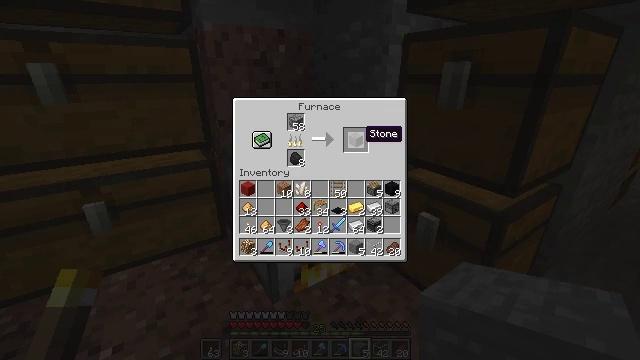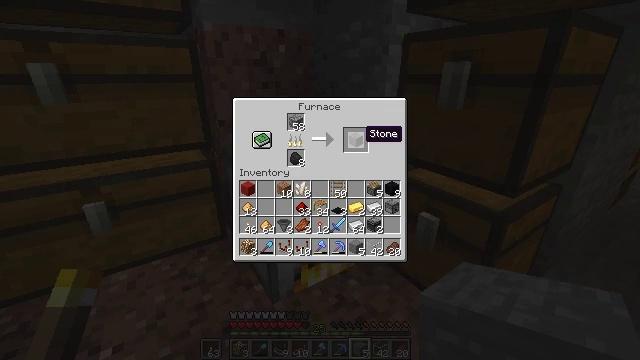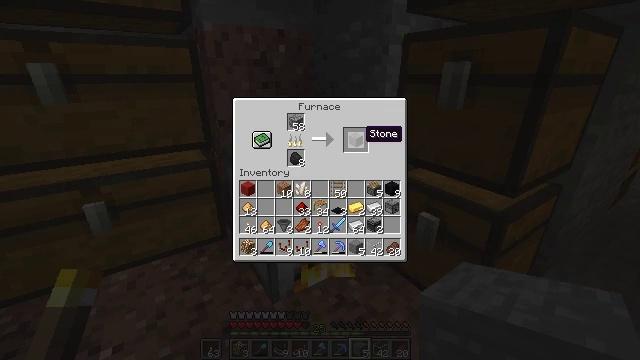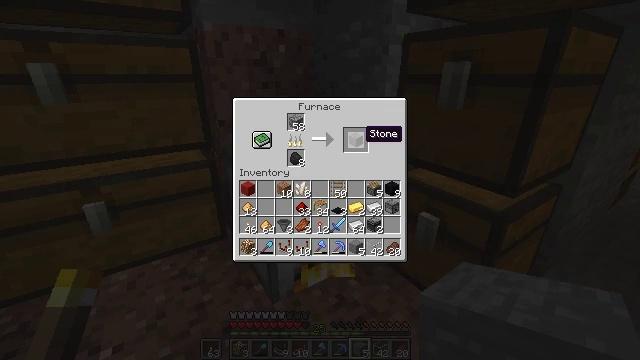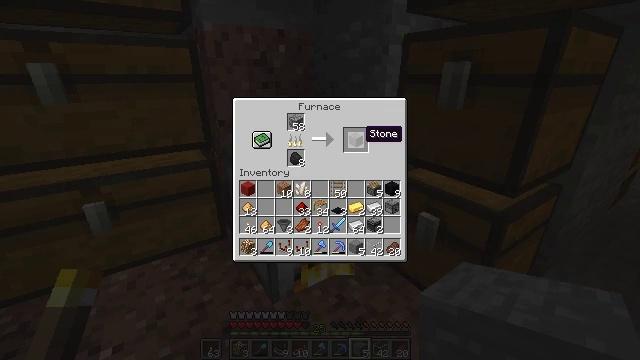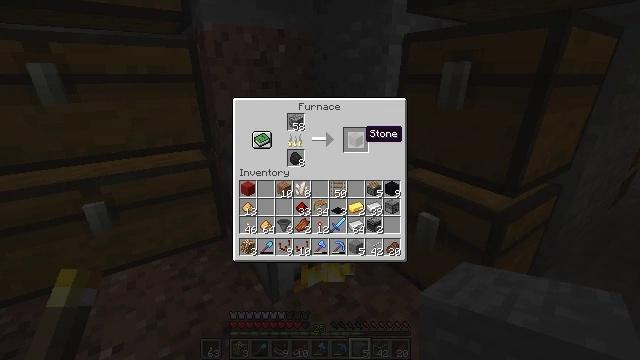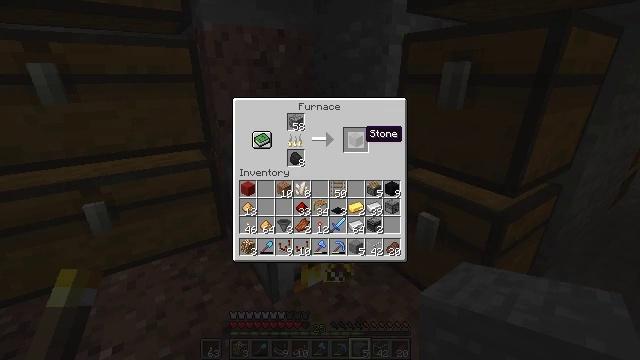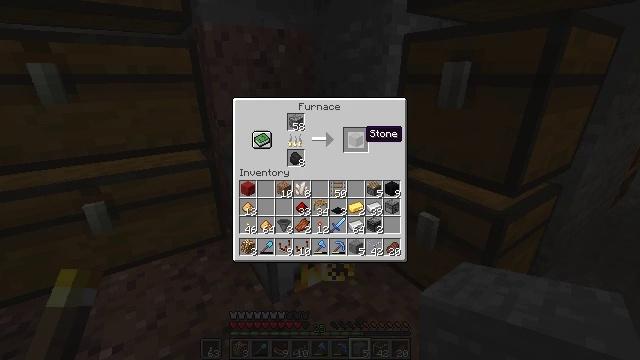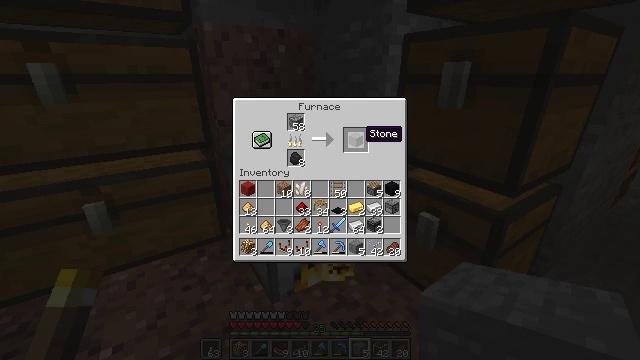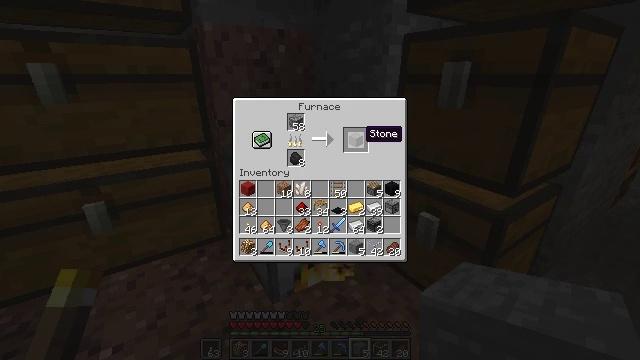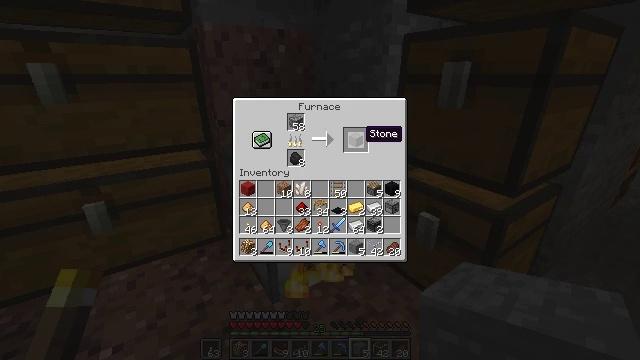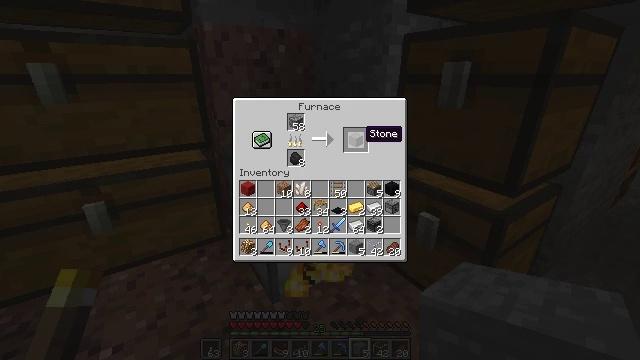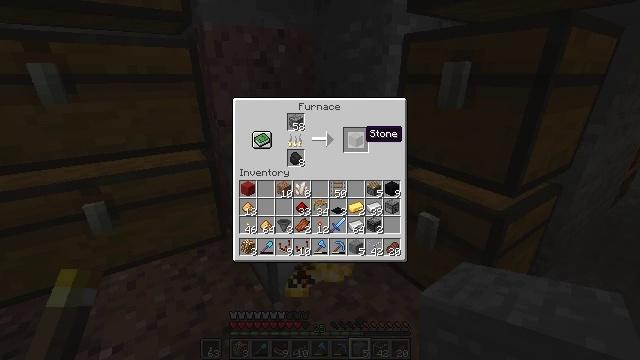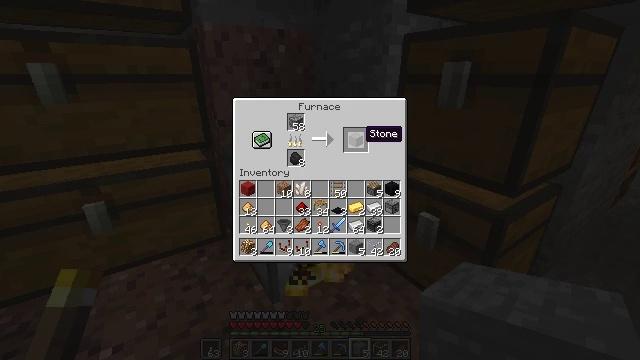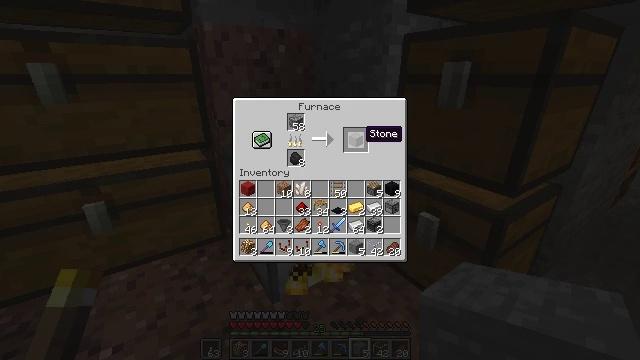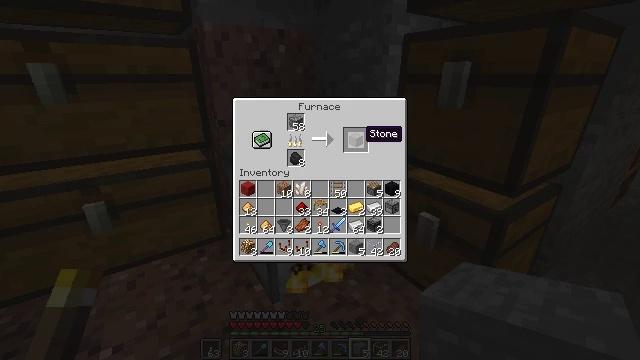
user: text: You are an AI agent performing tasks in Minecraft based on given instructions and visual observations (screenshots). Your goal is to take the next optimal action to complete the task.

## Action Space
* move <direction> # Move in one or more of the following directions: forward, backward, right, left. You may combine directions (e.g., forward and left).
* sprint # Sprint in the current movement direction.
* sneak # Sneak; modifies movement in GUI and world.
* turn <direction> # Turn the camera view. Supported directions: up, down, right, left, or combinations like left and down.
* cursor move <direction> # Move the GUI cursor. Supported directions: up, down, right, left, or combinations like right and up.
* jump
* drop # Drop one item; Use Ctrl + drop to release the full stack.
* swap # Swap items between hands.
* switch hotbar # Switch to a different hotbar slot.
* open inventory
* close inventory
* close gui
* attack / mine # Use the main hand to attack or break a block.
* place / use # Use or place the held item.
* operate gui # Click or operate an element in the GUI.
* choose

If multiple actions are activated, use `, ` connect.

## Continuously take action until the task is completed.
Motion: motion action
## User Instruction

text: Smelt some stone using a furnace.
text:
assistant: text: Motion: no_op
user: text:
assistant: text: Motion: no_op
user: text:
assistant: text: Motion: no_op
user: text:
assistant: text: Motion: no_op
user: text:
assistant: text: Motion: no_op
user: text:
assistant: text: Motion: no_op
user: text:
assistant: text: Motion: no_op
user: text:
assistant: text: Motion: no_op
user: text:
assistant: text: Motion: no_op
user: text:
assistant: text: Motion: no_op
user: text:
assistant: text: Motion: no_op
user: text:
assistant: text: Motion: no_op
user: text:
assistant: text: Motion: no_op
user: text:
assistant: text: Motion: no_op
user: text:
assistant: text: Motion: no_op
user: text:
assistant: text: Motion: no_op
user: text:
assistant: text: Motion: no_op
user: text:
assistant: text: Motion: no_op
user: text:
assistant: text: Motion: no_op
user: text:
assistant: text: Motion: no_op
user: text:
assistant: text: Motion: no_op
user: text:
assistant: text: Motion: no_op
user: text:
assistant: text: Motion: no_op
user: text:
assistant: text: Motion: no_op
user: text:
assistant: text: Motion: no_op
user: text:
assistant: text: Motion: no_op
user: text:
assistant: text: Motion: no_op
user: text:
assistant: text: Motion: no_op
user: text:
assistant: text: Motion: no_op
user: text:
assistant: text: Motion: no_op